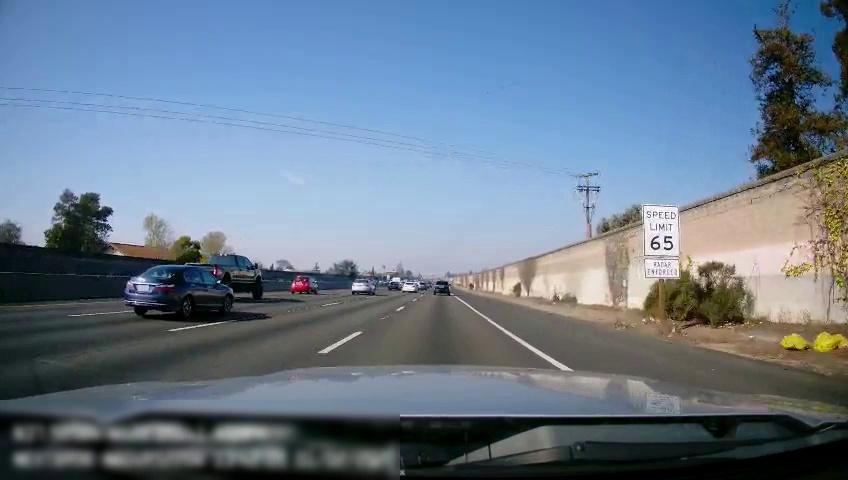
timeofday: Day
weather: Sunny
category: Drivable Space
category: Vehicles | SUV
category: Vehicles | Car
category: Vehicles | Car
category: Vehicles | Car
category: Vehicles | Car
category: Vehicles | Truck
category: Vehicles | Car
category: Lanes | Current Lane
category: Lanes | Current Lane
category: Lanes | Alternate Lane
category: Lanes | Alternate Lane
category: Lanes | Alternate Lane
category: Traffic | Signs